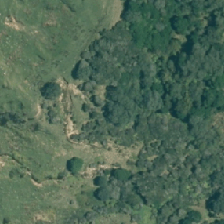
Land cover: indigenous_forest